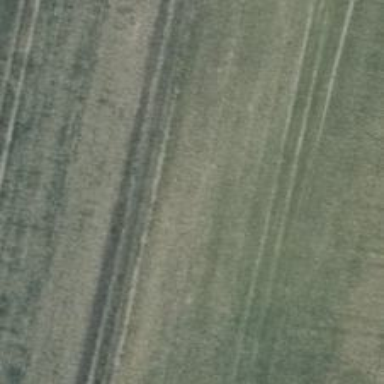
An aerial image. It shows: Sandy track with grade5 tracktype.